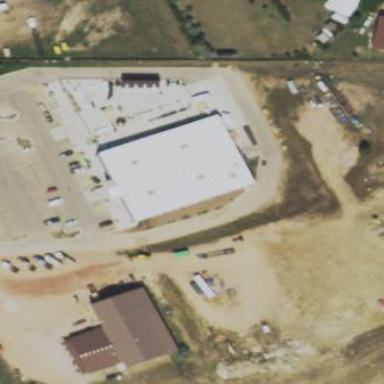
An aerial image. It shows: Retail building that serves as country store.